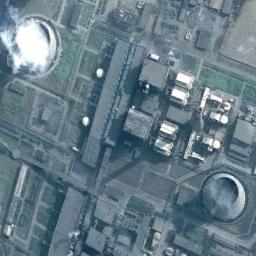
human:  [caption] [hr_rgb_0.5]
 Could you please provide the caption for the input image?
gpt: There is a round space next to this thermal power station .

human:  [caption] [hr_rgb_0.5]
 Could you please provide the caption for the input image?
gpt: The thermal power station is on the grass next to some buildings with white mist above .

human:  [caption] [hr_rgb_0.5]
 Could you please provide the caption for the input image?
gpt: There are many buildings of different shapes next to the thermal power station .

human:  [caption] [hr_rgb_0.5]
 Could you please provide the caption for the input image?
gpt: In the thermal power station there are neatly planned plants, Equipment and good greenery  There are two cooling towers emitting steam and a chimney .

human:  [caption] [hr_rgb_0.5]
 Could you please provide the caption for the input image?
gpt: There are many buildings and two chimneys on the thermal power station .